Field crop: maize
Growth stage: 2
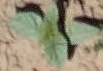
Species: datura